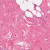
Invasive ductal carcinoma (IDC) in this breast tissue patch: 1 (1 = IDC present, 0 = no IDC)